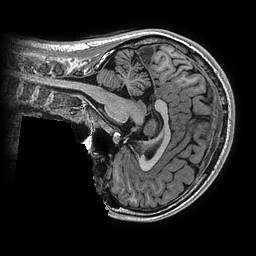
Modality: T1w
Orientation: sagittal
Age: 21
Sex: female
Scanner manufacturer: ge
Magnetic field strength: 3 T
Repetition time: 0.006952 s
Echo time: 0.00292 s